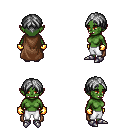
a pixel art fantasy rpg character, female body template, orc, green skin, brown cape, white pants, gray parted hairstyle, gold gloves, metal boots, four views (front, back, left, right), 2x2 character sprite sheet, small pixel art, hard edges, no anti-aliasing